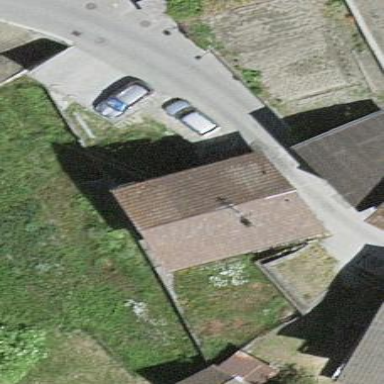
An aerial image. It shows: Simple and straightforward house.